\textbf{13. 已知抛物线$y^2=4x$，顶点为$O$，过焦点的直线交抛物线于$A$，$B$两点．}

\vspace{0.3cm}
\noindent\textbf{(1)如图 1 所示，已知$|AB|=8$，求线段$AB$中点到$y$轴的距离；}
\noindent\textbf{(2)设点$P$是线段$AB$上的动点，顶点$O$关于点$P$的对称点为$C$，求四边形$OACB$面积的最小值；}
\noindent\textbf{(3)如图 2 所示，设$D$为抛物线上的一点，过$D$作直线$DM$，$DN$交抛物线于$M$，$N$两点，过$D$作直线$DP$，$DQ$交抛物线于$P$，$Q$两点，且$DM\perp DN$，$DP\perp DQ$，设线段$MN$与线段$PQ$的交点为$T$，求直线$OT$斜率的取值范围．}
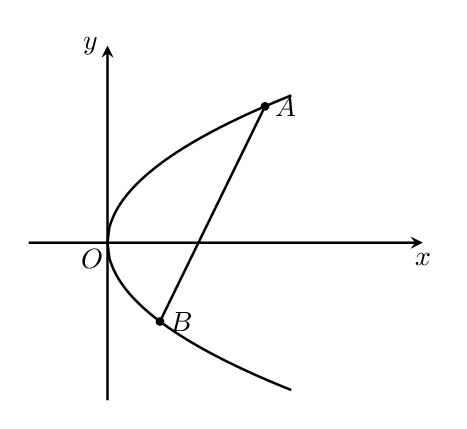
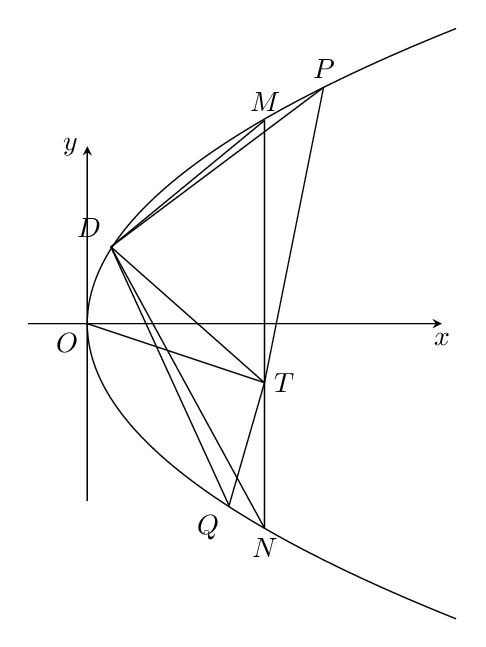
【解答】
\vspace{0.5cm}
\noindent\textbf{【答案】(1)$3$}
\noindent\textbf{(2)$4$}
\noindent\textbf{(3)$\left[-\dfrac{1}{2},\dfrac{1}{2}\right]$}

\vspace{0.5cm}
\noindent\textbf{【分析】(1) 根据抛物线的性质求解即可；}
\noindent\textbf{(2) 由题意可知四边形$OABC$的面积等于$2S_{\triangle AOB}$，设出直线方程，与抛物线方程联立，结合韦达定理和$2S_{\triangle AOB}=2\times\dfrac{1}{2}|OF|\cdot|y_3-y_4|$求解即可；}
\noindent\textbf{(3) 设$D$点坐标为$(a^2,2a)$，将抛物线方程与直线$DM$，$DN$联立，利用韦达定理将点$M$和点$N$坐标用$a$表示，进而可得到直线$MN$的方程，证明直线$MN$过定点即可求解.}

\vspace{0.5cm}
\noindent\textbf{【解析】(1) 因为过焦点的直线交抛物线于$A$，$B$两点，且$|AB|=8$，}
\noindent\textbf{设$A(x_1,y_1)$，$B(x_2,y_2)$，}
\noindent\textbf{由抛物线的性质可得$x_1+x_2+2=|AB|=8$，}
\noindent\textbf{所以$x_1+x_2=6$，}
\noindent\textbf{所以线段$AB$中点的横坐标，即为线段$AB$中点到$y$轴的距离为$\dfrac{x_1+x_2}{2}=3$.}

\vspace{0.3cm}
\noindent\textbf{(2) 由点$C$与原点$O$关于点$P$对称，可知$P$是线段$OC$的中点，}

\noindent\textbf{所以点$O$与点$C$到直线$l$的距离相等，所以四边形$OACB$的面积等于$2S_{\triangle AOB}$，}
\noindent\textbf{设直线$l$的方程为$x=my+1$，联立$\begin{cases}x=my+1 \\ y^2=4x\end{cases}$，消去$x$可得$y^2-4my-4=0$，}
\noindent\textbf{设$A(x_3,y_3)$，$B(x_4,y_4)$，由韦达定理可得$y_3+y_4=4m$，$y_3y_4=-4$，}
\noindent\textbf{所以$2S_{\triangle AOB}=2\times\dfrac{1}{2}|OF|\cdot|y_3-y_4|=\sqrt{(y_3+y_4)^2-4y_3y_4}=4\sqrt{m^2+1}$，}
\noindent\textbf{当$m=0$时，四边形$OACB$的面积取最小值为$4$．}

\vspace{0.3cm}
\noindent\textbf{(3) 设$D$点坐标为$(a^2,2a)$，$M$点坐标为$(x_M,y_M)$，$N$点坐标为$(x_N,y_N)$，}

\noindent\textbf{由题意可知直线$DM$的斜率$k$存在，且不为$0$，}
\noindent\textbf{则直线$DM$的方程为$y-2a=k(x-a^2)$，与抛物线$y^2=4x$联立，消去$x$得$y^2-\dfrac{4}{k}y+\dfrac{8a}{k}-4a^2=0$，}
\noindent\textbf{由韦达定理可得$2a+y_M=\dfrac{4}{k}$，解得$y_M=\dfrac{4}{k}-2a$，}
\noindent\textbf{直线$DN$的方程为$y-2a=-\dfrac{1}{k}(x-a^2)$与抛物线$y^2=4x$联立，消去$x$得$y^2+4ky-8ka-4a^2=0$，}
\noindent\textbf{由韦达定理可得$2a+y_N=-4k$，解得$y_N=-4k-2a$，}
\noindent\textbf{显然直线$MN$斜率不为零，}
\noindent\textbf{当直线$MN$斜率存在时，直线$MN$的方程为$\dfrac{y-y_M}{y_N-y_M}=\dfrac{x-x_M}{x_N-x_M}=\dfrac{4(x-x_M)}{y_N^2-y_M^2}=\dfrac{4(x-x_M)}{(y_N+y_M)(y_N-y_M)}$，整理得：$y=\dfrac{4x+y_Ny_M}{y_N+y_M}$，}
\noindent\textbf{将$y_M=\dfrac{4}{k}-2a$，$y_N=-4k-2a$代入$l_{MN}$得：}
\[
y=\dfrac{4x+\left(\dfrac{4}{k}-2a\right)(-4k-2a)}{\dfrac{4}{k}-2a-4k-2a}=-2a+\dfrac{kx-4k-2a+2ak^2+a^2k}{1-ak-k^2}=-2a+\dfrac{k(x-a^2-4)}{1-ak-k^2},
\]
\noindent\textbf{所以直线$l_{MN}$过定点$(4+a^2,-2a)$，即$T$点坐标为$(4+a^2,-2a)$，直线$OT$的斜率为$k_{OT}=-\dfrac{2a}{4+a^2}$，}
\noindent\textbf{当$a>0$时，$0>-\dfrac{4}{\dfrac{4}{a}+a}\geq-\dfrac{2}{2\sqrt{\dfrac{4}{a}\cdot a}}=-\dfrac{1}{2}$，当且仅当$\dfrac{4}{a}=a$，即$a=2$时，等号成立，}
\noindent\textbf{当$a<0$时，$0<\dfrac{2}{-\dfrac{4}{a}-a}\leq\dfrac{2}{2\sqrt{\left(-\dfrac{4}{a}\right)(-a)}}=\dfrac{1}{2}$，当且仅当$-\dfrac{4}{a}=-a$，即$a=-2$时，等号成立，}
\noindent\textbf{当$a=0$时，$k_{OT}=0$，}
\noindent\textbf{当直线$MN$的斜率不存在时，设$M$点坐标为$(t^2,2t)$，$N$点的坐标为$(t^2,-2t)$，}
\noindent\textbf{则$\overrightarrow{DM}=(t^2-a^2,2t-2a)$，$\overrightarrow{DN}=(t^2-a^2,-2t-2a)$，且根据题意$t^2-a^2\neq0$，}
\noindent\textbf{所以$\overrightarrow{DM}\cdot\overrightarrow{DN}=(t^2-a^2)^2-4(t^2-a^2)=0$，解得$t^2=4+a^2$，}
\noindent\textbf{所以直线$MN$的方程为$x=4+a^2$过点$(4+a^2,-2a)$，}
\noindent\textbf{综上所述，直线$OT$斜率的取值范围为$\left[-\dfrac{1}{2},\dfrac{1}{2}\right]$.}
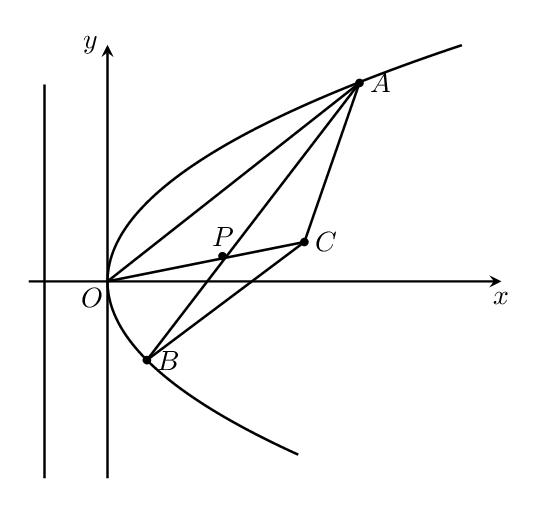
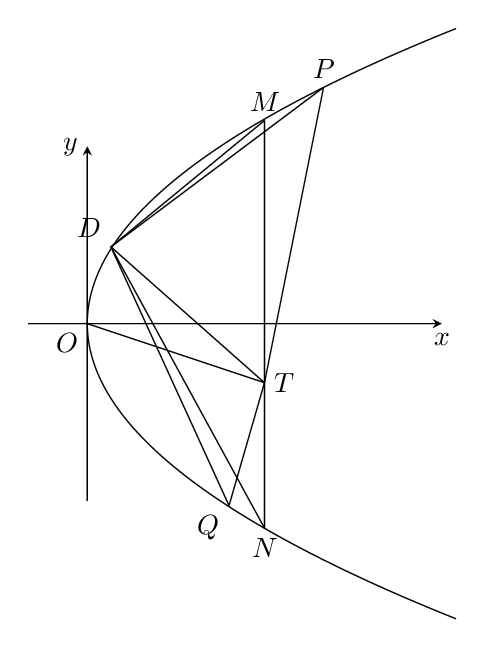